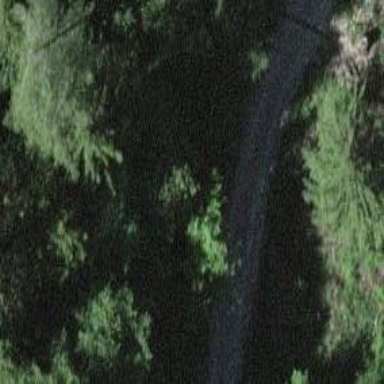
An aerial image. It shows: Gravel track with grade 2 quality.